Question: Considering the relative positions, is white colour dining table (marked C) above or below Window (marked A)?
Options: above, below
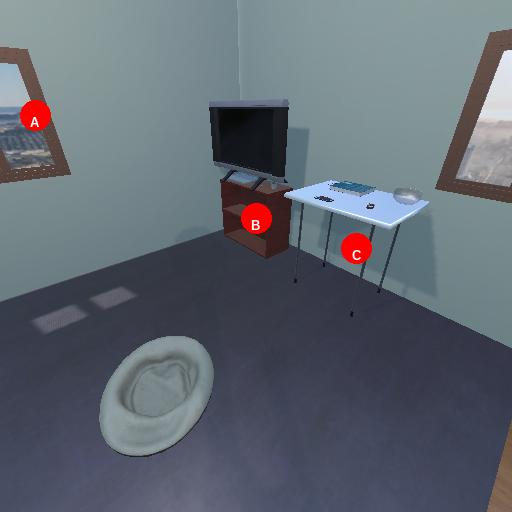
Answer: above